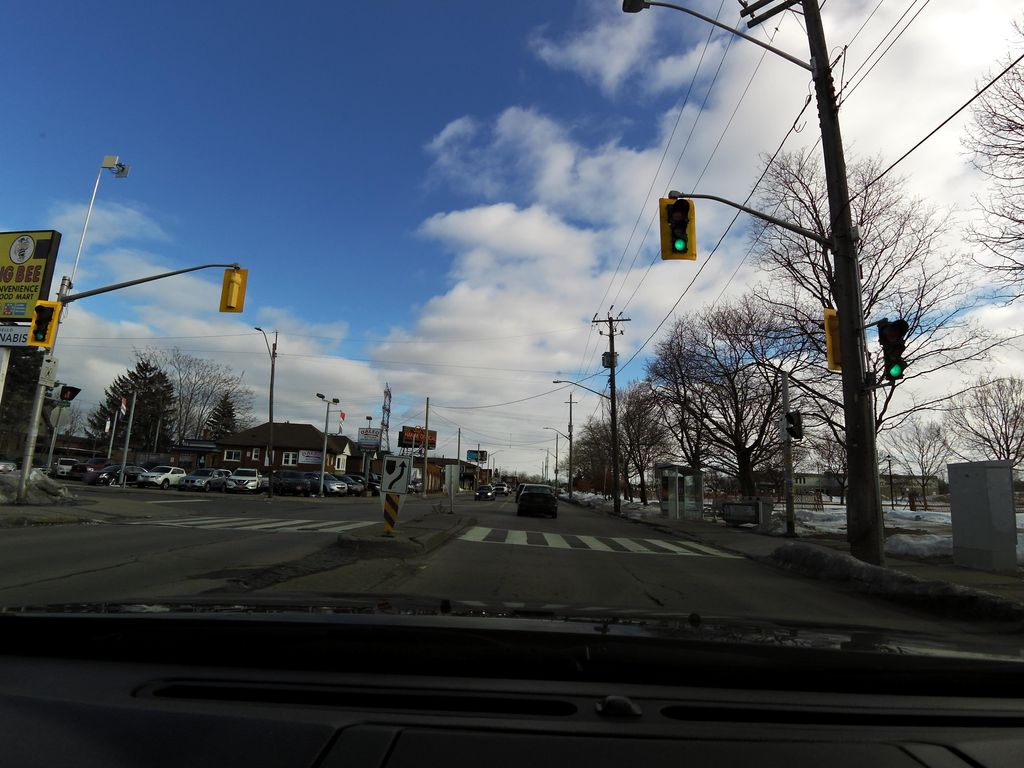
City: hamilton